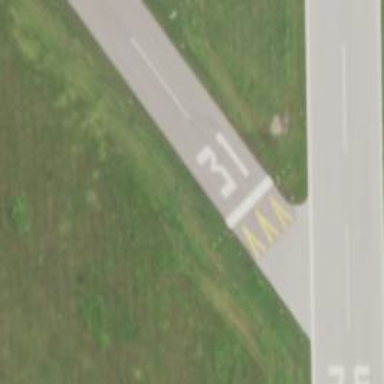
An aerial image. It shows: Runway with displaced threshold at the airport.